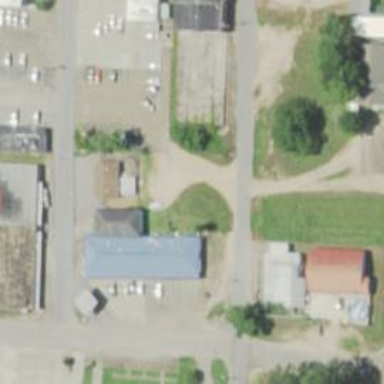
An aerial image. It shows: Convenience shop.